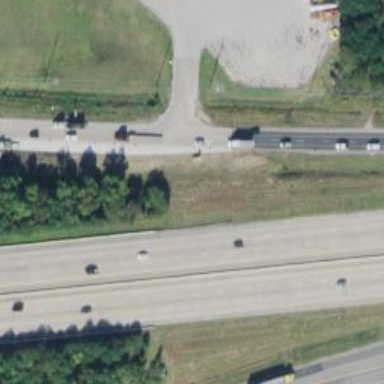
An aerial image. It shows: Secondary road with frontage road.